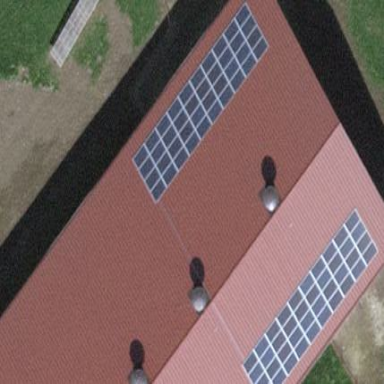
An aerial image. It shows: Solar photovoltaic panel generator producing electricity in small installation.